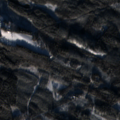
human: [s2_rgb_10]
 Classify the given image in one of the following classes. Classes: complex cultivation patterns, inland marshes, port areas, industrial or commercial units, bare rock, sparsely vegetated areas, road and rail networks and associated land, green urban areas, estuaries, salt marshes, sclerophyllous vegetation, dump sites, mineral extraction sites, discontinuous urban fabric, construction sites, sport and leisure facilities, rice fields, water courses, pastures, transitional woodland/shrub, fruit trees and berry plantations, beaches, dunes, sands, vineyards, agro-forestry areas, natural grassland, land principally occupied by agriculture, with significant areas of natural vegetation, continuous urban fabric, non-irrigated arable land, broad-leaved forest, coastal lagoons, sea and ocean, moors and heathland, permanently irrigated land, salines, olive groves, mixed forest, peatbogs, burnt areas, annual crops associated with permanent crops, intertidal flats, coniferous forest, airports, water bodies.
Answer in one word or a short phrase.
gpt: land principally occupied by agriculture, with significant areas of natural vegetation, coniferous forest, mixed forest